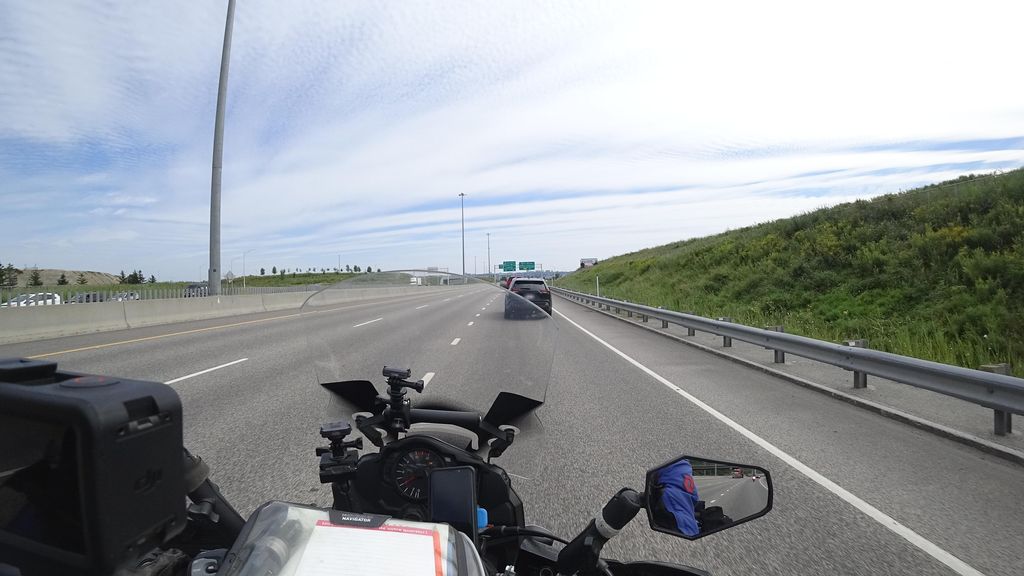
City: quebec_city